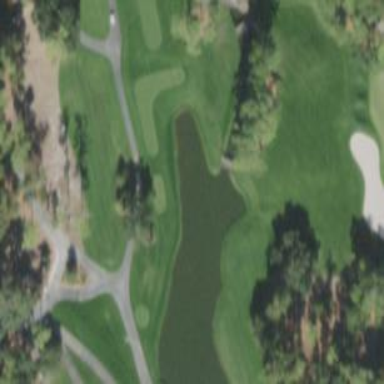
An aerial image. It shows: Water hazard on golf course. The hazard is natural water feature.